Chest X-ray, PA view. Patient: 43 years old, sex M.
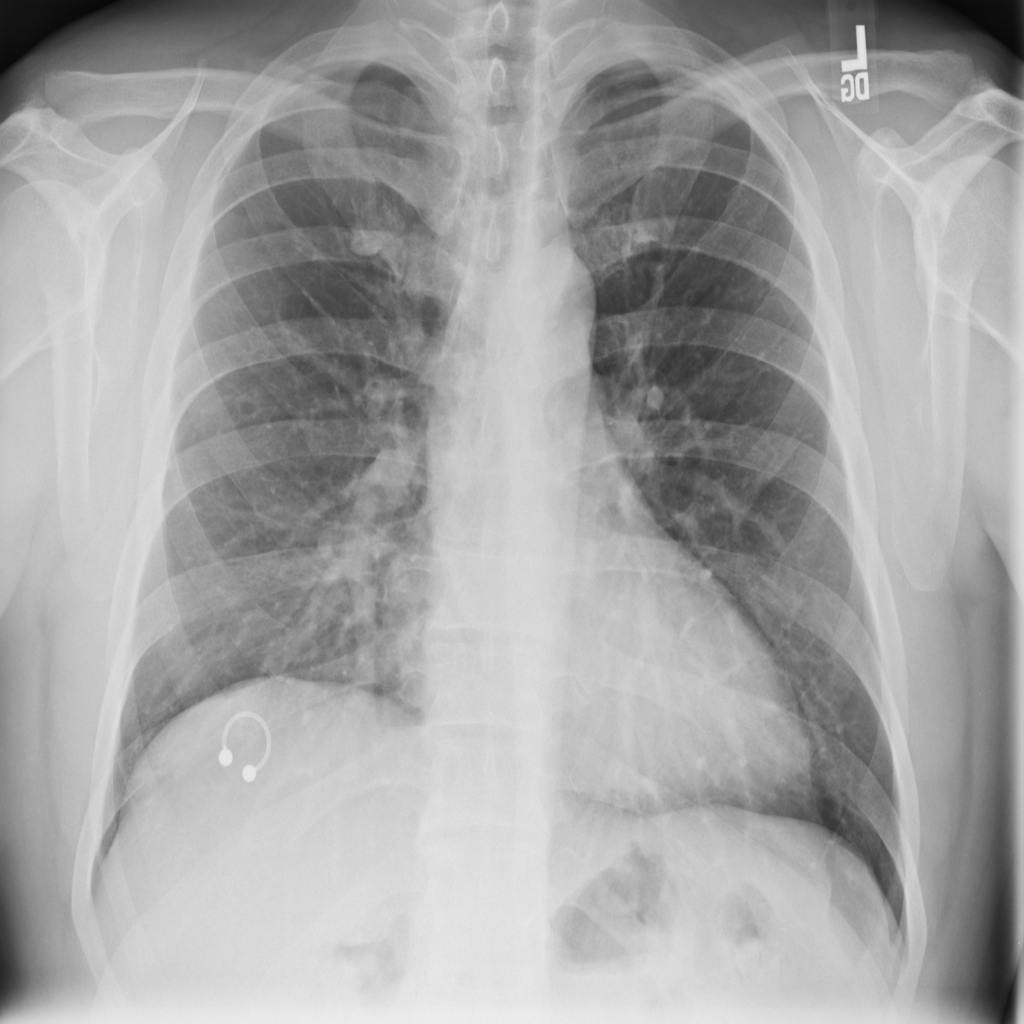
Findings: Cardiomegaly